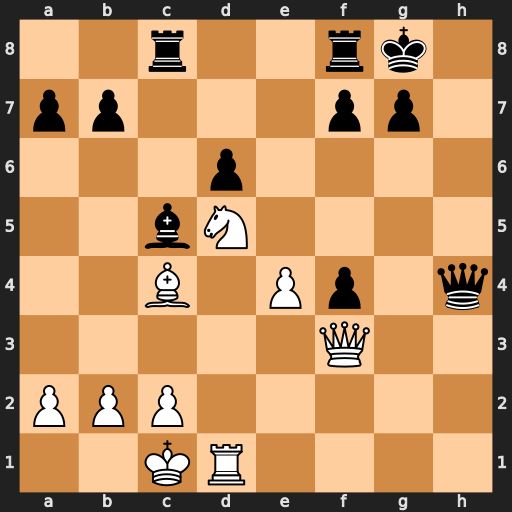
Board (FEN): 2r2rk1/pp3pp1/3p4/2bN4/2B1Pp1q/5Q2/PPP5/2KR4
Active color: w
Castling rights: -
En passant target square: -
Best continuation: Rh1 Qxh1+ Qxh1